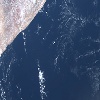
Label: water